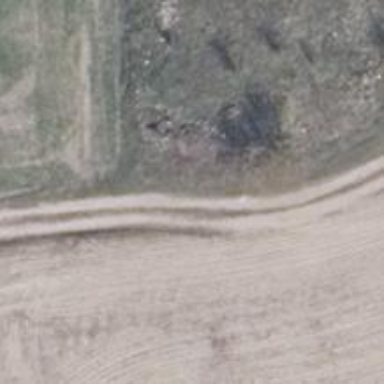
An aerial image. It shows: Track road with grade4 tracktype.